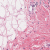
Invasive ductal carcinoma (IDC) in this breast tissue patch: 0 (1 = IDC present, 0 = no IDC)